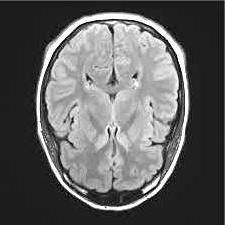
Label: notumor